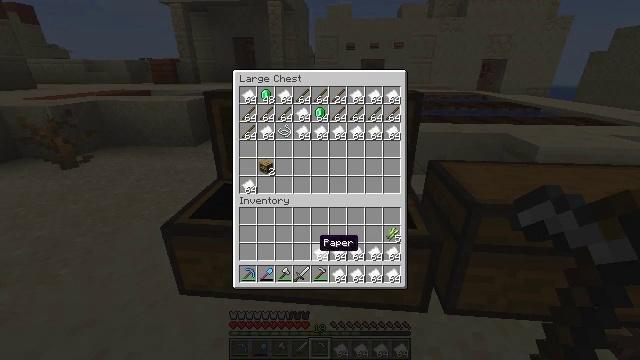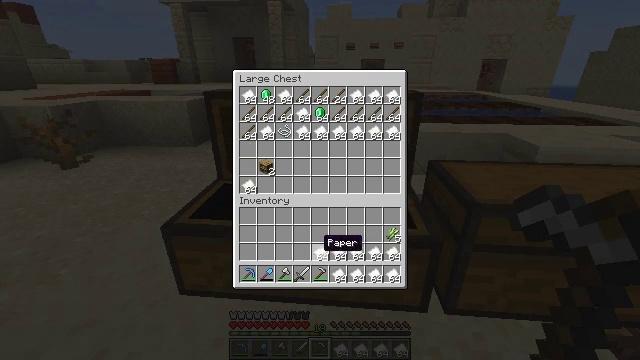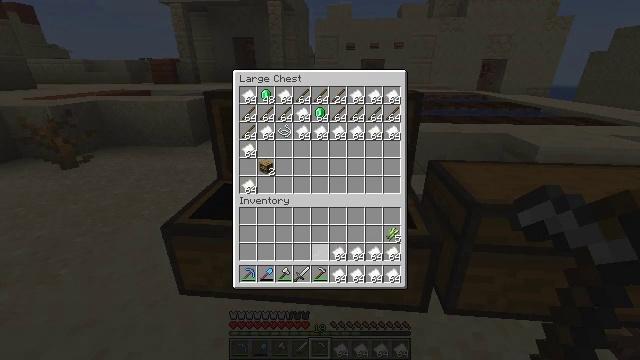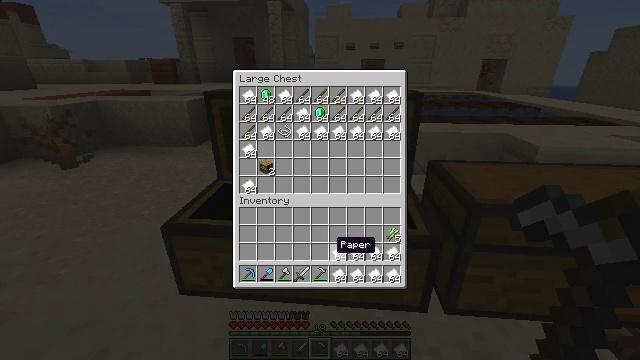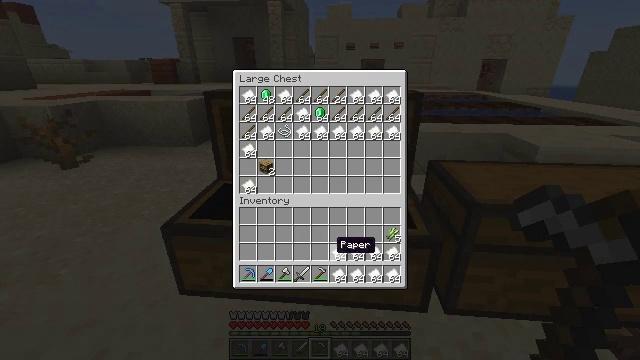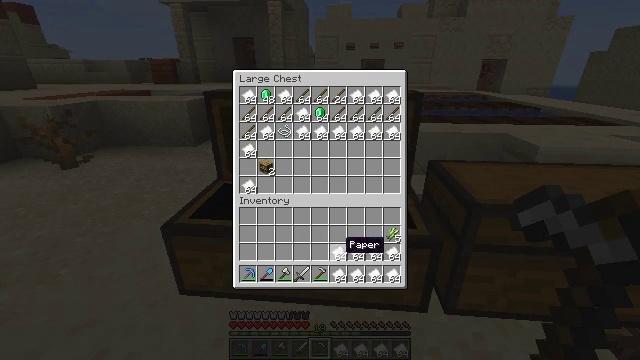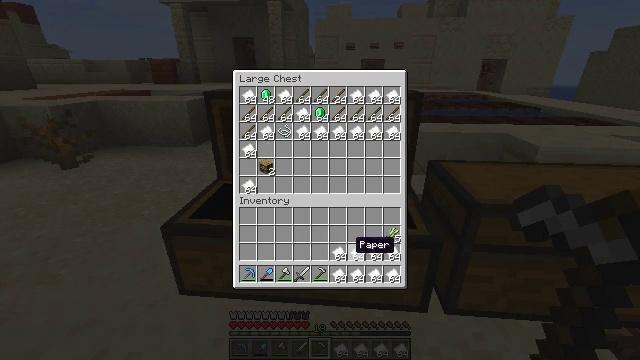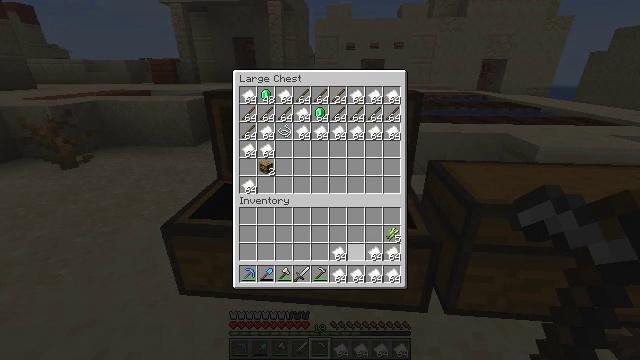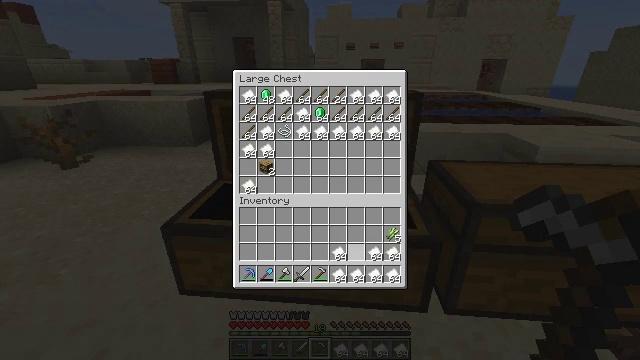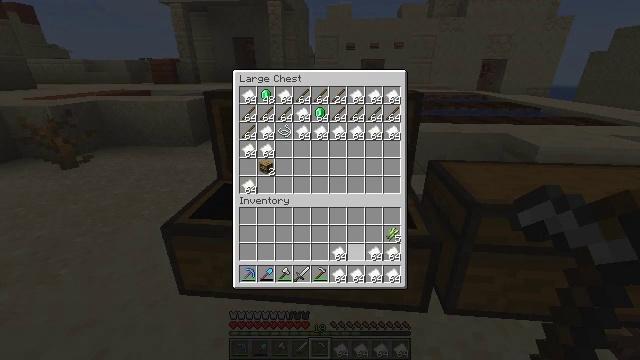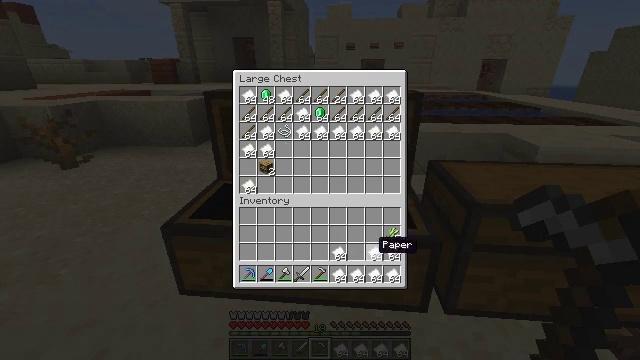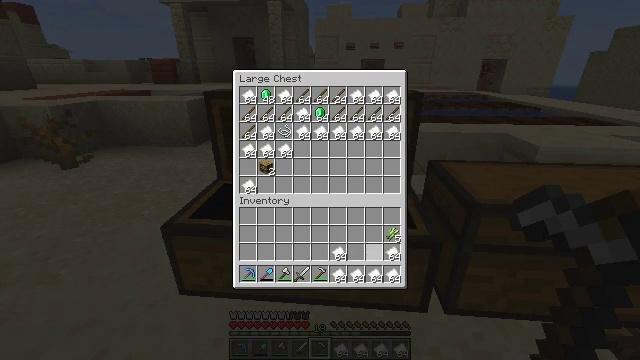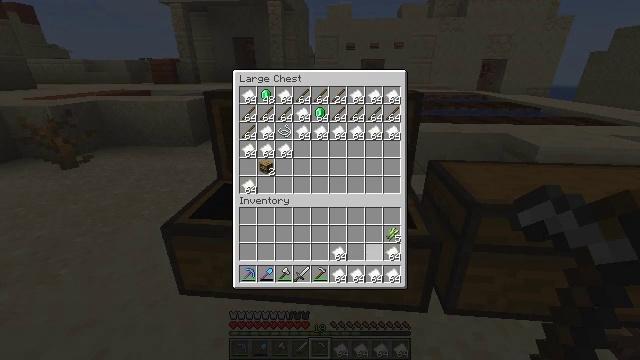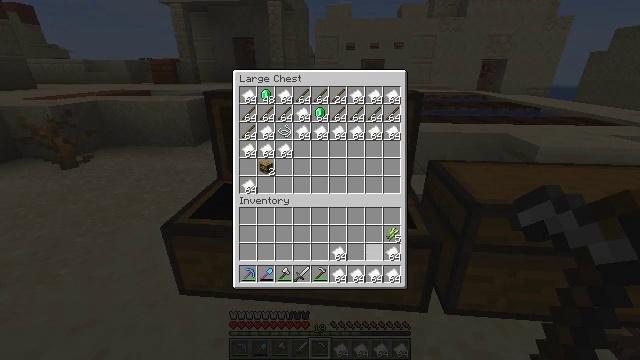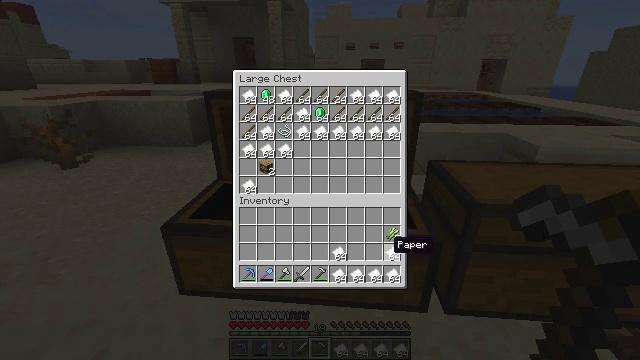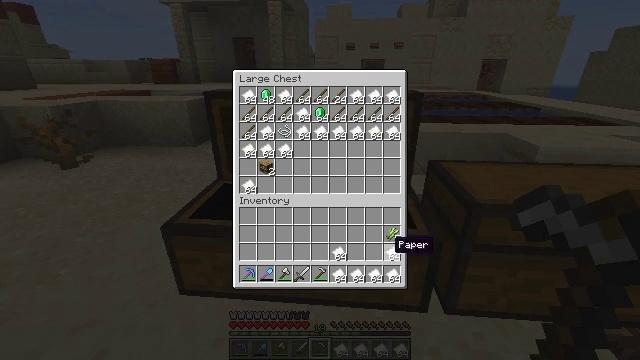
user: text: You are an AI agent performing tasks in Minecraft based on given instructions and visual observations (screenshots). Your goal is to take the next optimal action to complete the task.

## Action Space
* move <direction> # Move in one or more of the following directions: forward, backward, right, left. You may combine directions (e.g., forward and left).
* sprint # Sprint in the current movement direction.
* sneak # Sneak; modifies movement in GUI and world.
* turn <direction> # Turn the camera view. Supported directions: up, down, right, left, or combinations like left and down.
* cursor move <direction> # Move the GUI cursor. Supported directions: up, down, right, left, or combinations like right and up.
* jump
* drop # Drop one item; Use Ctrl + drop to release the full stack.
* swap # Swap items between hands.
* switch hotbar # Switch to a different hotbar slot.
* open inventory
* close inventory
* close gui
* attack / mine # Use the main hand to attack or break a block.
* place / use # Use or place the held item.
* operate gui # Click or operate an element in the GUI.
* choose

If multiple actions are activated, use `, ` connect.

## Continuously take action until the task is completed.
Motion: motion action
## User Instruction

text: Mine the acacia wall sign from the wall.
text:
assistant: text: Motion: sneak
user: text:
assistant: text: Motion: sneak, cursor move right, operate gui
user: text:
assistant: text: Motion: sneak, operate gui
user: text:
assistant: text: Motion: sneak, operate gui
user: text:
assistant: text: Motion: sneak, cursor move right
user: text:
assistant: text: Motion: sneak, cursor move right
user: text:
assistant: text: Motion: sneak, operate gui
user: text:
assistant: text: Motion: sneak, operate gui
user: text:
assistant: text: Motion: sneak, cursor move right, operate gui
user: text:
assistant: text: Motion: sneak, cursor move right
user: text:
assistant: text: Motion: sneak, operate gui
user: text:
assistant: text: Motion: sneak, operate gui
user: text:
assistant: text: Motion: sneak, cursor move right, operate gui
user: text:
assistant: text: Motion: sneak
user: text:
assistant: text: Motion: sneak
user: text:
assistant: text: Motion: sneak, operate gui
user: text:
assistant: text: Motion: sneak, operate gui
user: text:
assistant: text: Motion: sneak, operate gui
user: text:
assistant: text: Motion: sneak
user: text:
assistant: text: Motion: sneak, cursor move down
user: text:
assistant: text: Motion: sneak, operate gui
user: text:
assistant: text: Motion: sneak, operate gui
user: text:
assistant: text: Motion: sneak, operate gui
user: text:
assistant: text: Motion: sneak, operate gui
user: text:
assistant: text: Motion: sneak
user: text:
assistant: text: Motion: sneak, cursor move left
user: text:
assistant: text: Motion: sneak, operate gui
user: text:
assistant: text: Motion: sneak, operate gui
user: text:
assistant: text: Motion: sneak, operate gui
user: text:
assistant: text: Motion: sneak, operate gui